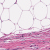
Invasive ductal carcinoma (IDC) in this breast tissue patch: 0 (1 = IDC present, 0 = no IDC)